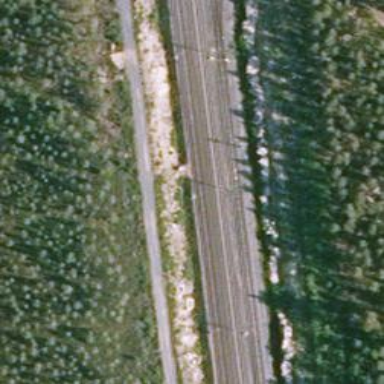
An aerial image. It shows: Rail siding with electrified contact lines.